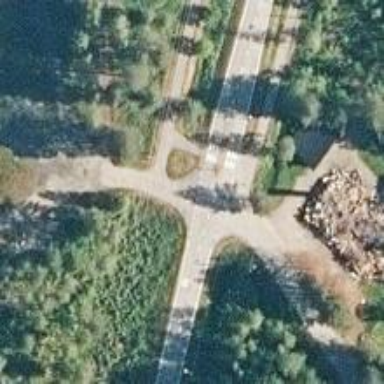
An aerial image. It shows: Cycleway.